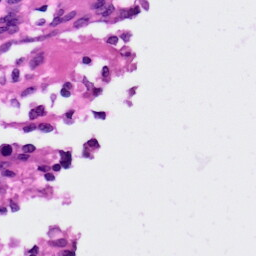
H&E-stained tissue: Ovarian